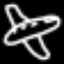
Label: airplane